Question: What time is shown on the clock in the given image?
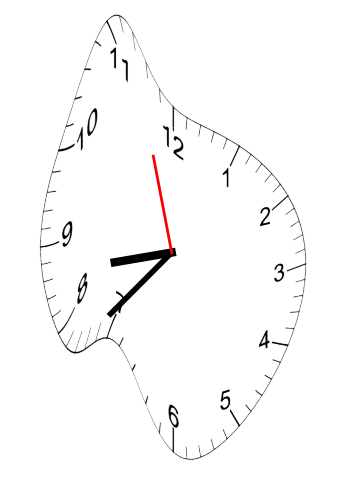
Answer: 08:36:57